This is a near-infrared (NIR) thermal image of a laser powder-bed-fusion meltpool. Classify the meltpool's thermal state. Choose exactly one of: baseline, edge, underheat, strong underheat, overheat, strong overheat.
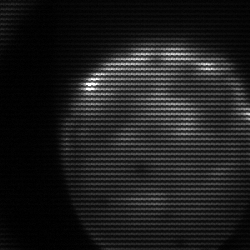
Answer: edge